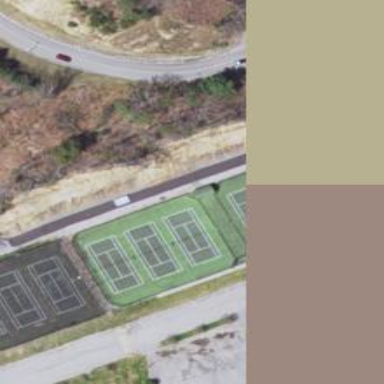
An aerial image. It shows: Tennis court on pitch.